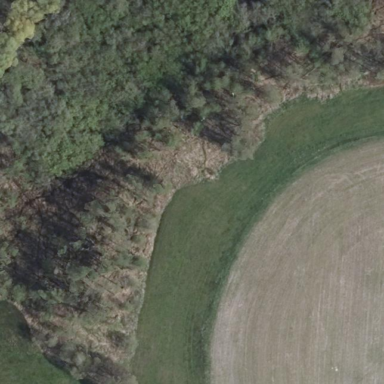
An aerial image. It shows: Woodland consisting of broadleaved trees.